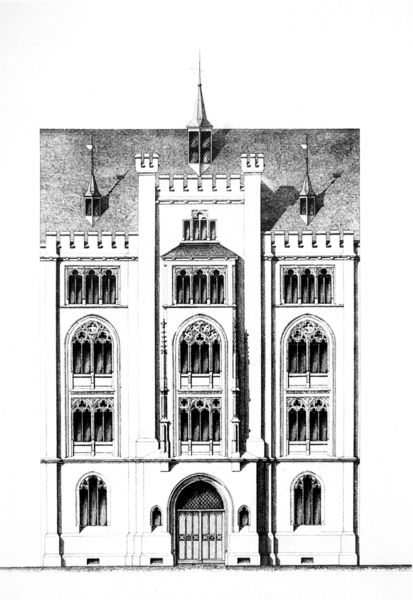
Titel: Wohnhaus Sepp, Schönfeldstraße 1a (heute Rheinbergerstraße 1a) in München, Südfassade
Künstler: Matthias Berger
Institution: (Seriendruck)
Schlagwörter: baum, blau, flügel, himmel, meer, schatten, wasser, aquarell, gelb, menschen, see, stadt, fenster, grau, hell, holz, laternen, licht, mitte, schwarz, skizze, säulen, tür, weiss, zeichnung, zimmer, dach, gebäude, haus, rosen, schloss, weg, architektur, sockel, spitze, stein, norden, sonne, england, front, gotik, renaissance, kreis, rund, turm, deutschland, balkon, pfütze, schlagschatten, bogen, fassade, italien, fahne, dächer, giebel, linien, pilaster, rundbogen, spitz, symmetrie, seitenansicht, geschlossen, tor, zinnen, bögen, vier, eingang, erker, gang, burg, kloster, türmchen, türme, balustrade, linie, gauben, symmetrisch, druckgraphik, schwarzweiss, scharz, entwurf, rathaus, arkaden, portal, gesims, verschwommen, eiss, schwarzw, risalit, gotisch, spitzbogen, rundbögen, frontansicht, historismus, etagen, gaupen, geschosse, plan, achsen, basis, gothik, stockwerke, schaft, masswerk, gebälk, zinne, schottland, aufriss, mittelrisalit, architekt, fassadenansicht, lisene, first, fensterachse, fialen, dacht, neogotik, neugotik, gotisierend, neugotisch, dachreiter, neogotisch, couronnement, lanzetten, wimperg, wimperge, fiale, spätgotik, gruppenfenster, abgetreppt, bogenfeld, dreibahnig, dürmchen, eignangstor, prüstung, verkröfpt, vierbahnig, dachvorsprung, pässe, baum#, mansade